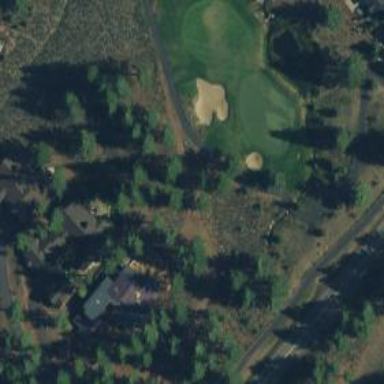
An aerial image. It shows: Path for golf carts.